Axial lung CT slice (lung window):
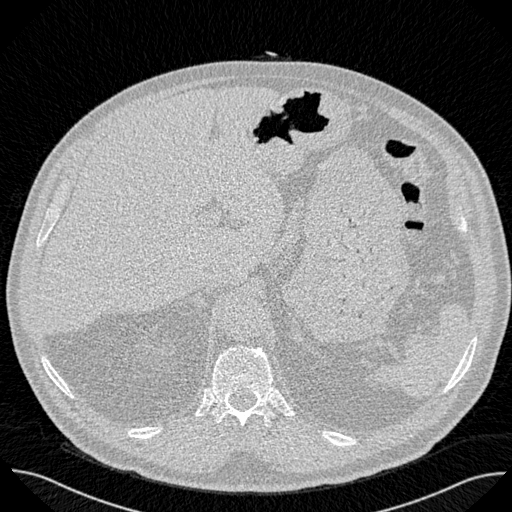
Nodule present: no